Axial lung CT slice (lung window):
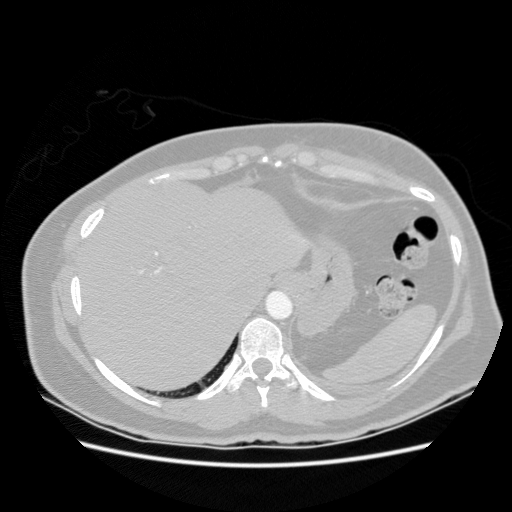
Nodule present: no